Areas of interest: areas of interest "Haiwai Hai International Conference Center"
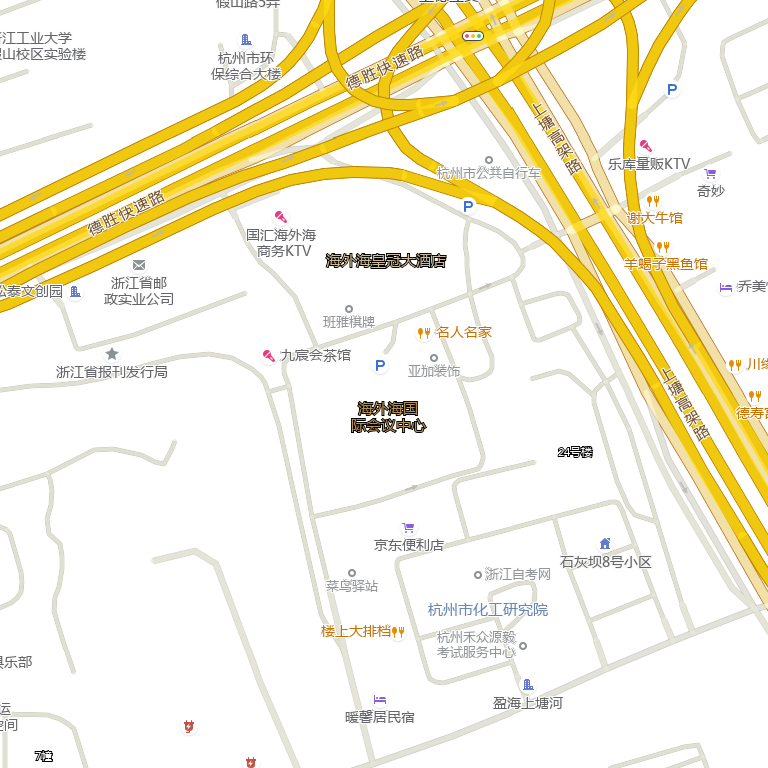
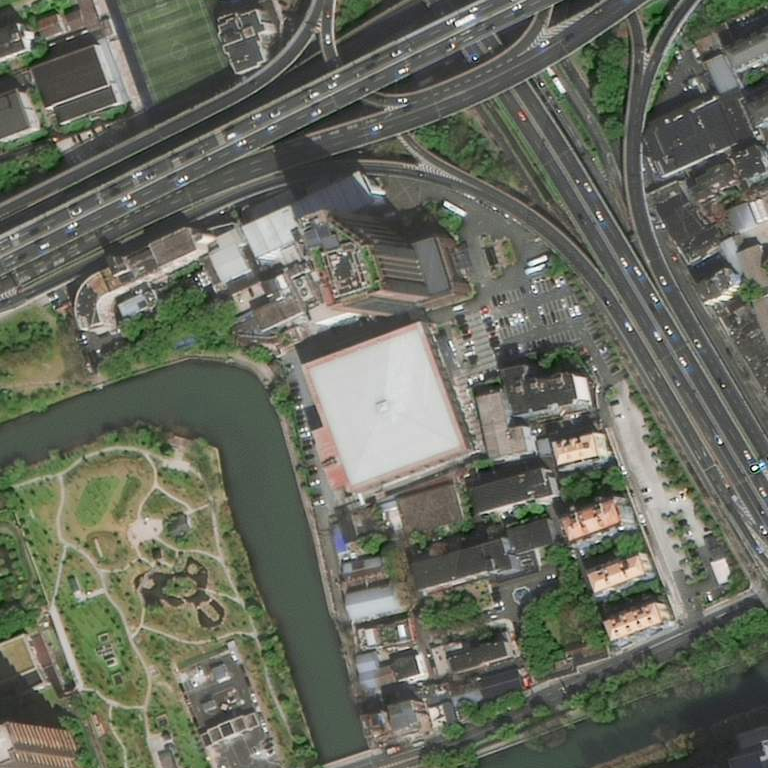